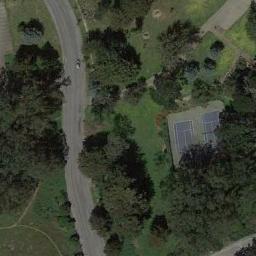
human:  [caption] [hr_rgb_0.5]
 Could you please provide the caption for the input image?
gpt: There are many trees around the tennis court .

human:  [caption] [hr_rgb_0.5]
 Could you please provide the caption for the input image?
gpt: The tennis court on the lawn is surrounded by trees, Next to a road .

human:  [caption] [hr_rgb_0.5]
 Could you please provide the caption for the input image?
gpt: The tennis court is on the grass next to some trees and roads .

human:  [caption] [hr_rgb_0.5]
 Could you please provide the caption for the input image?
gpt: There are three tennis courts on the grass .

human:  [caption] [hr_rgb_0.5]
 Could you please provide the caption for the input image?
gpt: There are many green trees around the tennis court .